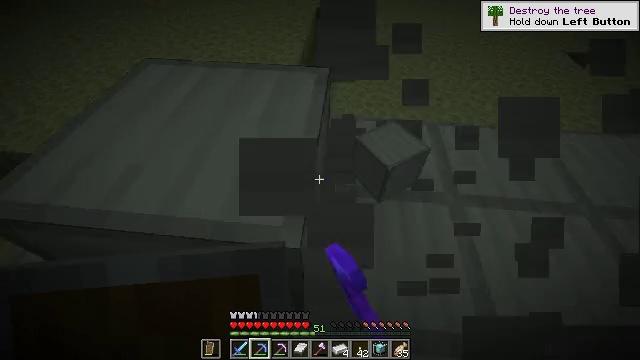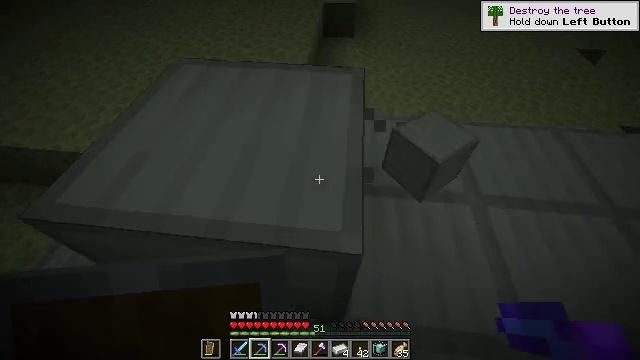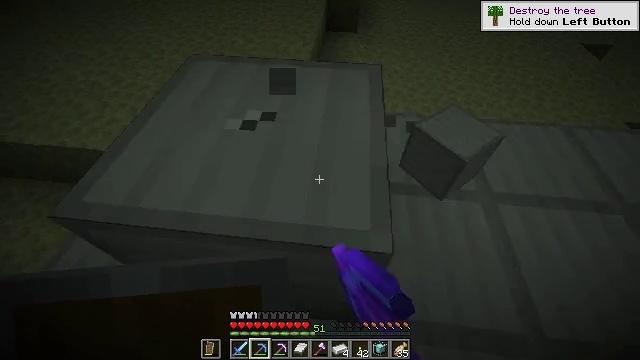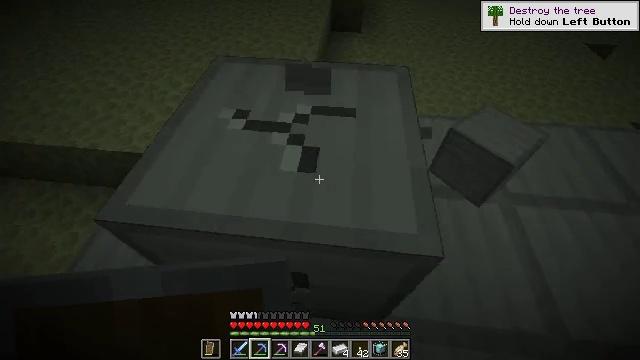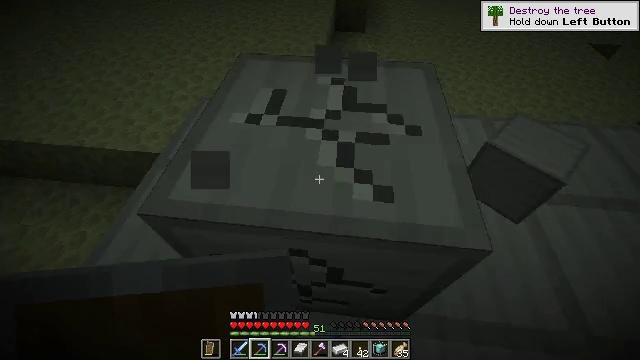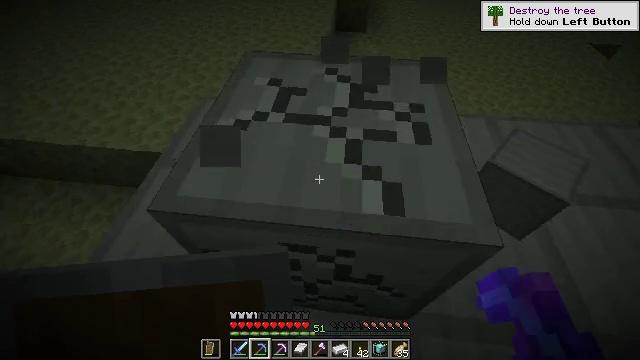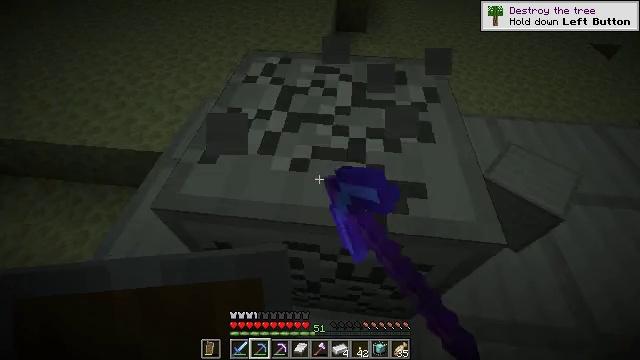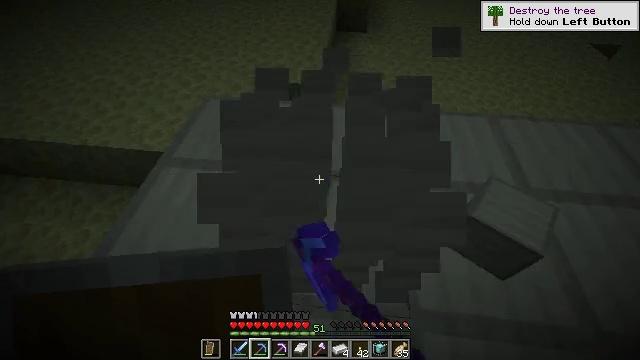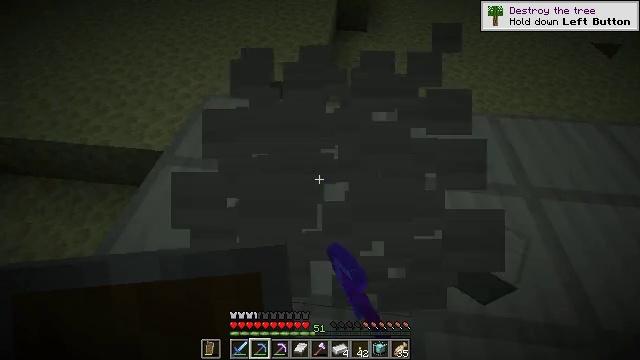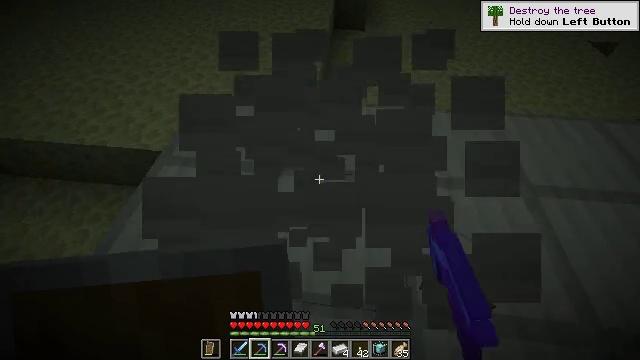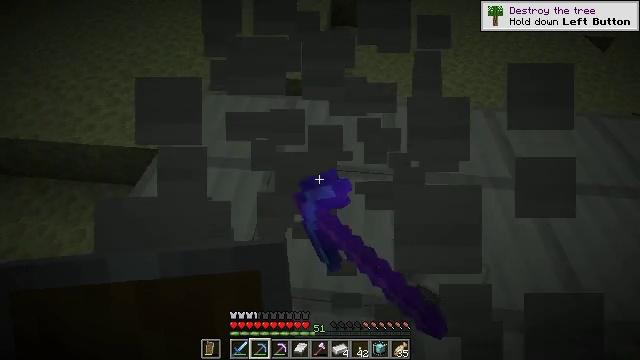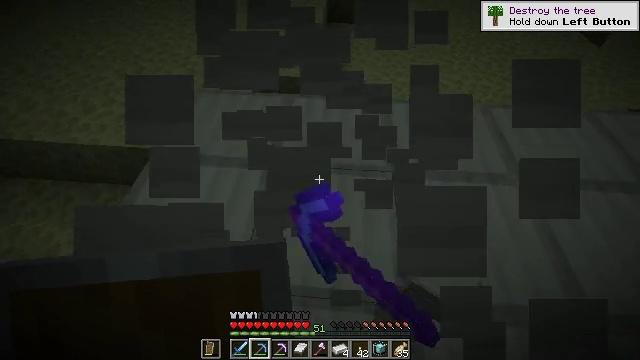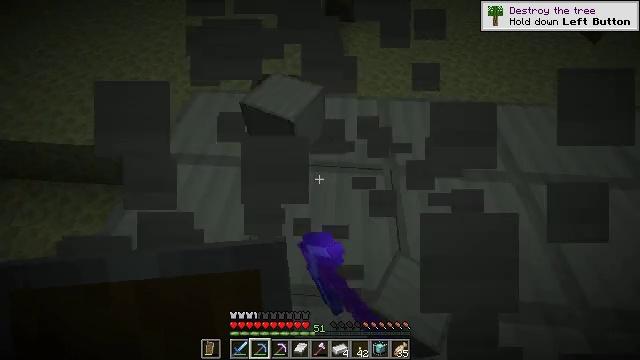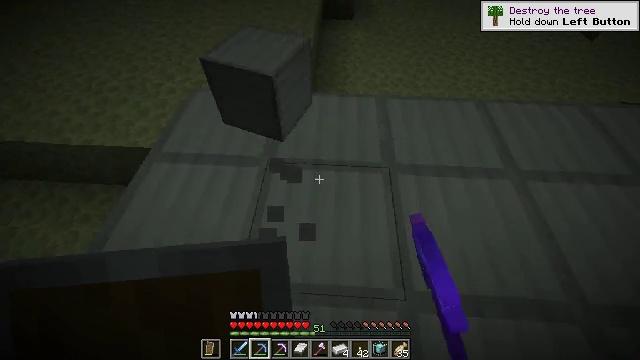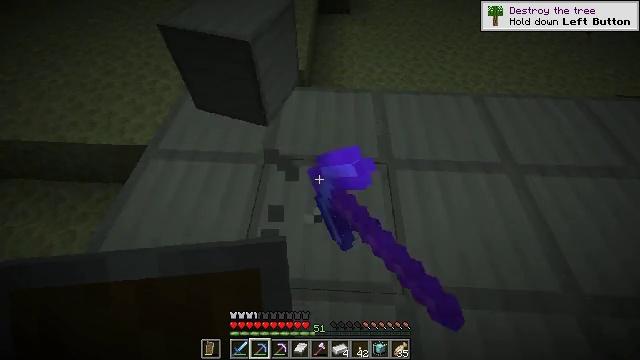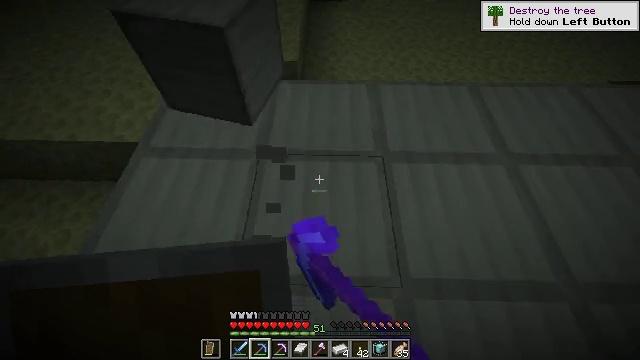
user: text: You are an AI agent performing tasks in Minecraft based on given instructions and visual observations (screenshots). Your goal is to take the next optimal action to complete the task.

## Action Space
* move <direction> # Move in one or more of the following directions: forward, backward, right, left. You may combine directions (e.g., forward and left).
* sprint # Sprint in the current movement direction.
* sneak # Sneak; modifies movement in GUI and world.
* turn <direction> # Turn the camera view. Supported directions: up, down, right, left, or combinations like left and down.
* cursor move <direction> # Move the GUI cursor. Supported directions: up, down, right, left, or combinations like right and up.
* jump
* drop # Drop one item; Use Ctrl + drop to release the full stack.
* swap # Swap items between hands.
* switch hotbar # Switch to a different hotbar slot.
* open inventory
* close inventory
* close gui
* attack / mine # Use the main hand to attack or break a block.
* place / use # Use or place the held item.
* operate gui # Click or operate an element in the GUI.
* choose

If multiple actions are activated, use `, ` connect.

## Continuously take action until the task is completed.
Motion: motion action
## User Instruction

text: Harvest the iron block.
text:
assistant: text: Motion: move left, attack / mine
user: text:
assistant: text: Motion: move left, attack / mine
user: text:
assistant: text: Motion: attack / mine
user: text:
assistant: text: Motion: attack / mine
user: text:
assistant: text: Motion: attack / mine
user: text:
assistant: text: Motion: attack / mine
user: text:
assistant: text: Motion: attack / mine
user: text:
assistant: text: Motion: attack / mine
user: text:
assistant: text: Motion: attack / mine
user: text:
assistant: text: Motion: attack / mine
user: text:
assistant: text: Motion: attack / mine
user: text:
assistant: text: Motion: attack / mine
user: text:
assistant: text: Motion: attack / mine
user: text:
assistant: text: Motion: attack / mine
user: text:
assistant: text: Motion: move forward, turn right and down
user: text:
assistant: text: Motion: move forward, turn right and down
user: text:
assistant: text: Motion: move forward
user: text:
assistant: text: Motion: move forward
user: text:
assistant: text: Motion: move forward and move left
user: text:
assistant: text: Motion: move forward and move left
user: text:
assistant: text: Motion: move forward and move left
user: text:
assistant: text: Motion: move left
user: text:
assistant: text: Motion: move left, turn right and down
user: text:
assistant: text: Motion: turn right and down
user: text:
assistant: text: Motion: turn right
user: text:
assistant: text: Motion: turn right
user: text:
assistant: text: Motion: turn up
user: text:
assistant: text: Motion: turn left
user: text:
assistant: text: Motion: turn left
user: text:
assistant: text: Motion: turn right